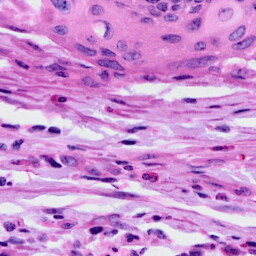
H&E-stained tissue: Cervix